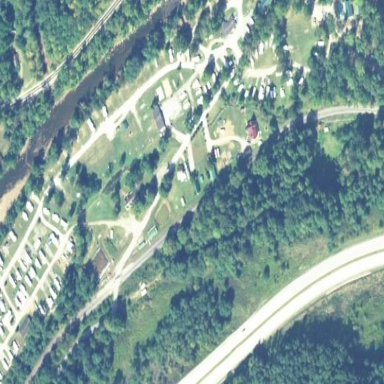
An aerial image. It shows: Campsite designated for tourism.